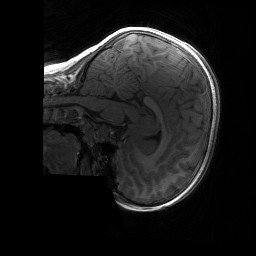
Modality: T1w
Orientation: sagittal
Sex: female
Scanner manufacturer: siemens
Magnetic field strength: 3 T
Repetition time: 1.9 s
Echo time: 0.00243 s